RGB frame:
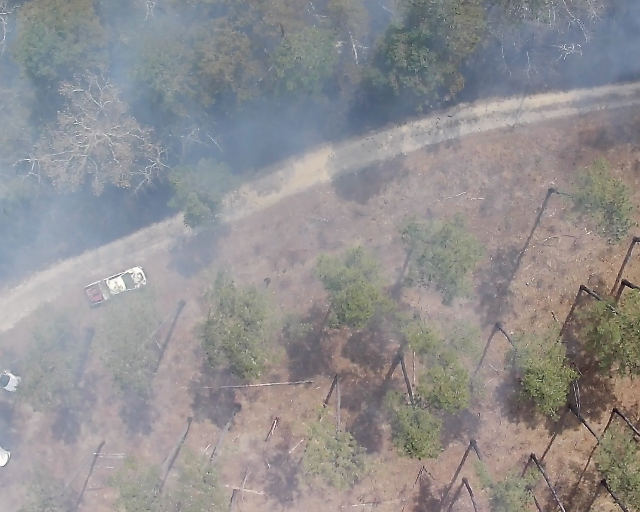
Thermal frame:
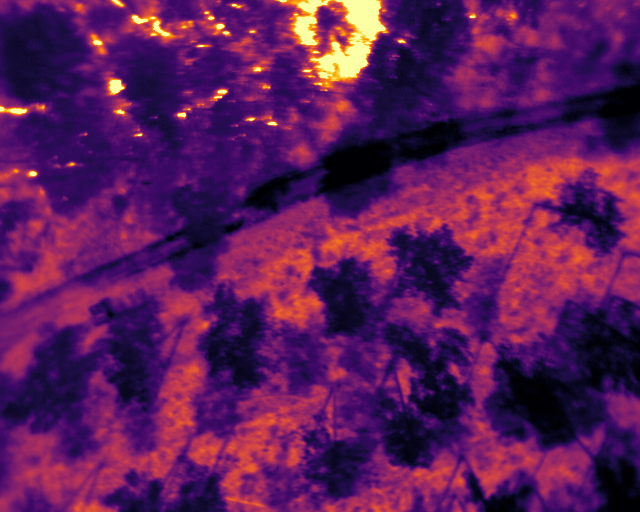
Captured: 2026-02-26 03:40:11
Pixels at or above 80 °C: 2358 (fraction of frame: 0.007196)